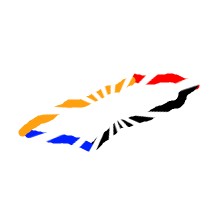
Shape: parallelogram